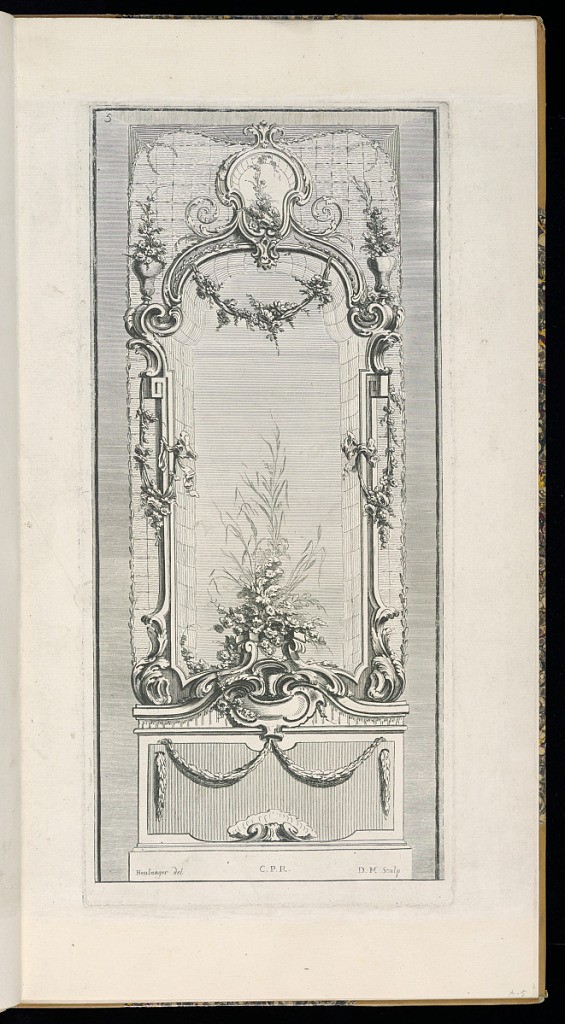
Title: Painted Panel (Boiserie) Design
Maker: Jean-François-Antoine Boulanger, French?, active mid 18th century
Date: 1755–76
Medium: Etching on laid paper
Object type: Print
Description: A design for a painted panel (boiserie) with rococo ornament with a plinth in the lower center topped with flowers, grasses, and leaves framed by rococo ornament featuring trellising, c-scrolls, s-scrolls, festoons of flowers and laurel leaves, rinceaux, fleurons, ribbons, acanthus leaves, cartouches, vases of flowers, and Greek-key motifs. The plate is numbered and signed.